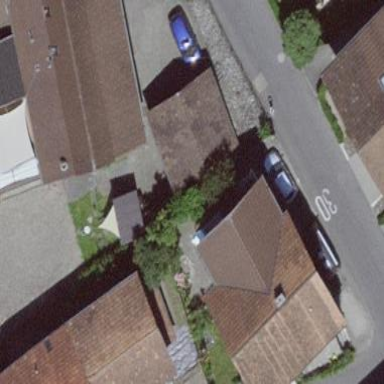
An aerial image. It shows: Garage.